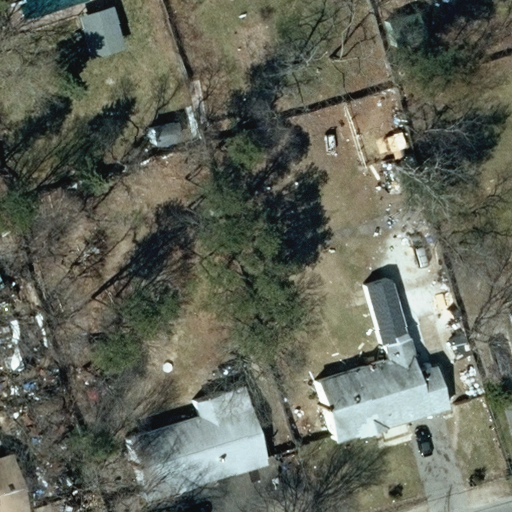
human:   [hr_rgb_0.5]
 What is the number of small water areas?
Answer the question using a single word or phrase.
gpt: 0

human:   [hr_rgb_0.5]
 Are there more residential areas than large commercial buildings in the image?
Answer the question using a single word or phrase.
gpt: yes

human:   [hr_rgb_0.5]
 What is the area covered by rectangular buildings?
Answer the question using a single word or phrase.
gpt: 493m2

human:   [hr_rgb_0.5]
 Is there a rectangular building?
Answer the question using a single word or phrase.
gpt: yes

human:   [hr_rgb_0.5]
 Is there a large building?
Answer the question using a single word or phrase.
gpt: no

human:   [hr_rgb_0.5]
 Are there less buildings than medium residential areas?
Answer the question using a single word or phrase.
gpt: no

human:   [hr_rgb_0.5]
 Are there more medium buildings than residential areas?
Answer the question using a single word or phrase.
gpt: yes

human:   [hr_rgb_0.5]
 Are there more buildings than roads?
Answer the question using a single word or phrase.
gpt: yes

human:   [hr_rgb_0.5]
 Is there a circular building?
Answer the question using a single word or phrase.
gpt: no

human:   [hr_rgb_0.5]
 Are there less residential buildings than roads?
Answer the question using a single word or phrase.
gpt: no

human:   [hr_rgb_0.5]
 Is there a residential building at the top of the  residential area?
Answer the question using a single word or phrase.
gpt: no

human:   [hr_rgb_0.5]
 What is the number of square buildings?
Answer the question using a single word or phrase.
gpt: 0

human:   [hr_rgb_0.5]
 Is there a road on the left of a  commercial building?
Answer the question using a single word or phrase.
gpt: no

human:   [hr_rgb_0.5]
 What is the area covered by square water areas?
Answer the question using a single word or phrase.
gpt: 0m2

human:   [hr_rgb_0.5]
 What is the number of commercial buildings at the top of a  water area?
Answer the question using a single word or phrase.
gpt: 0

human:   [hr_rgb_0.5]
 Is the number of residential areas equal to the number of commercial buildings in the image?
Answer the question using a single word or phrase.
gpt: no

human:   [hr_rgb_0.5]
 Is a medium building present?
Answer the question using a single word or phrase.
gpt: yes

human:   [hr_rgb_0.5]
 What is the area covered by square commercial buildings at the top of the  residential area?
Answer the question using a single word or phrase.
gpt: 0m2

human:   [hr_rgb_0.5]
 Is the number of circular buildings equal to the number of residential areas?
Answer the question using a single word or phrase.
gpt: no

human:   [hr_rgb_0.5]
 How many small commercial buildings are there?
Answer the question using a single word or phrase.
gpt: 0

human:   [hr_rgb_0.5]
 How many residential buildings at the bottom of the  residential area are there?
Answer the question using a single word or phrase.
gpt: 4

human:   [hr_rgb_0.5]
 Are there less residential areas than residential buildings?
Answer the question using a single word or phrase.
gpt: yes

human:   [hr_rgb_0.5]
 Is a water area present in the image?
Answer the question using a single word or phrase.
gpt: no

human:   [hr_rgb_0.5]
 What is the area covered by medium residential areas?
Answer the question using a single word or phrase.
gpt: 0m2

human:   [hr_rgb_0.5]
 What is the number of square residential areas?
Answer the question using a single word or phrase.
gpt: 0

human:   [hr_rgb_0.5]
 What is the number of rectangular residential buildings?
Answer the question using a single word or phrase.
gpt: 3

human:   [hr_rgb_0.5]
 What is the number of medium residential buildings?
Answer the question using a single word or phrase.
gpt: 2

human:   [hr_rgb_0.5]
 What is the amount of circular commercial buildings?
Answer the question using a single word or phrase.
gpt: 0

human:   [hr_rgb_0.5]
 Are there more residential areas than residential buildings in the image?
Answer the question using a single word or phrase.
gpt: no

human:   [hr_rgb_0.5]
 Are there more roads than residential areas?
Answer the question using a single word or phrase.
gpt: no

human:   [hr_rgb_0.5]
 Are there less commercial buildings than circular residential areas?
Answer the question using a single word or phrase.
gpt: no

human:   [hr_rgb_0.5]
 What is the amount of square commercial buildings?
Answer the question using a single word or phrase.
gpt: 0

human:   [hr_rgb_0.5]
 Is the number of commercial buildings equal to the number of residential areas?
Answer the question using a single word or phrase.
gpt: no

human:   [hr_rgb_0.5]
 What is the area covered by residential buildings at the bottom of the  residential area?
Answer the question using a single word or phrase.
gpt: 868m2

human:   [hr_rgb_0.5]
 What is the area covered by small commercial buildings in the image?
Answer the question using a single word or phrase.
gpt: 0m2

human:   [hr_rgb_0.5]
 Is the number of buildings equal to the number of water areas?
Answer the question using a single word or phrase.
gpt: no